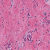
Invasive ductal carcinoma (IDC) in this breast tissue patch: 1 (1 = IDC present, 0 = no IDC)